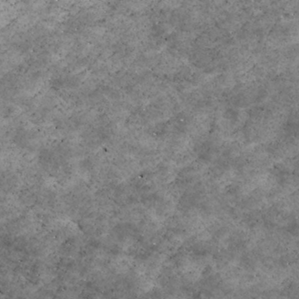
Label: non_frost